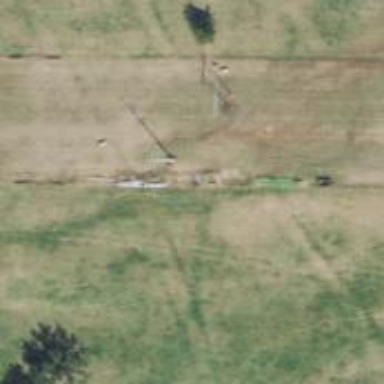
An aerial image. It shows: Power pole.